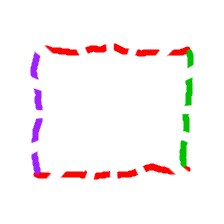
Shape: rectangle